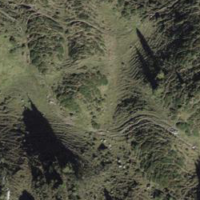
EUNIS habitat code: 26
Species observed at this site:
Rhododendron ferrugineum
Silene acaulis
Juniperus communis